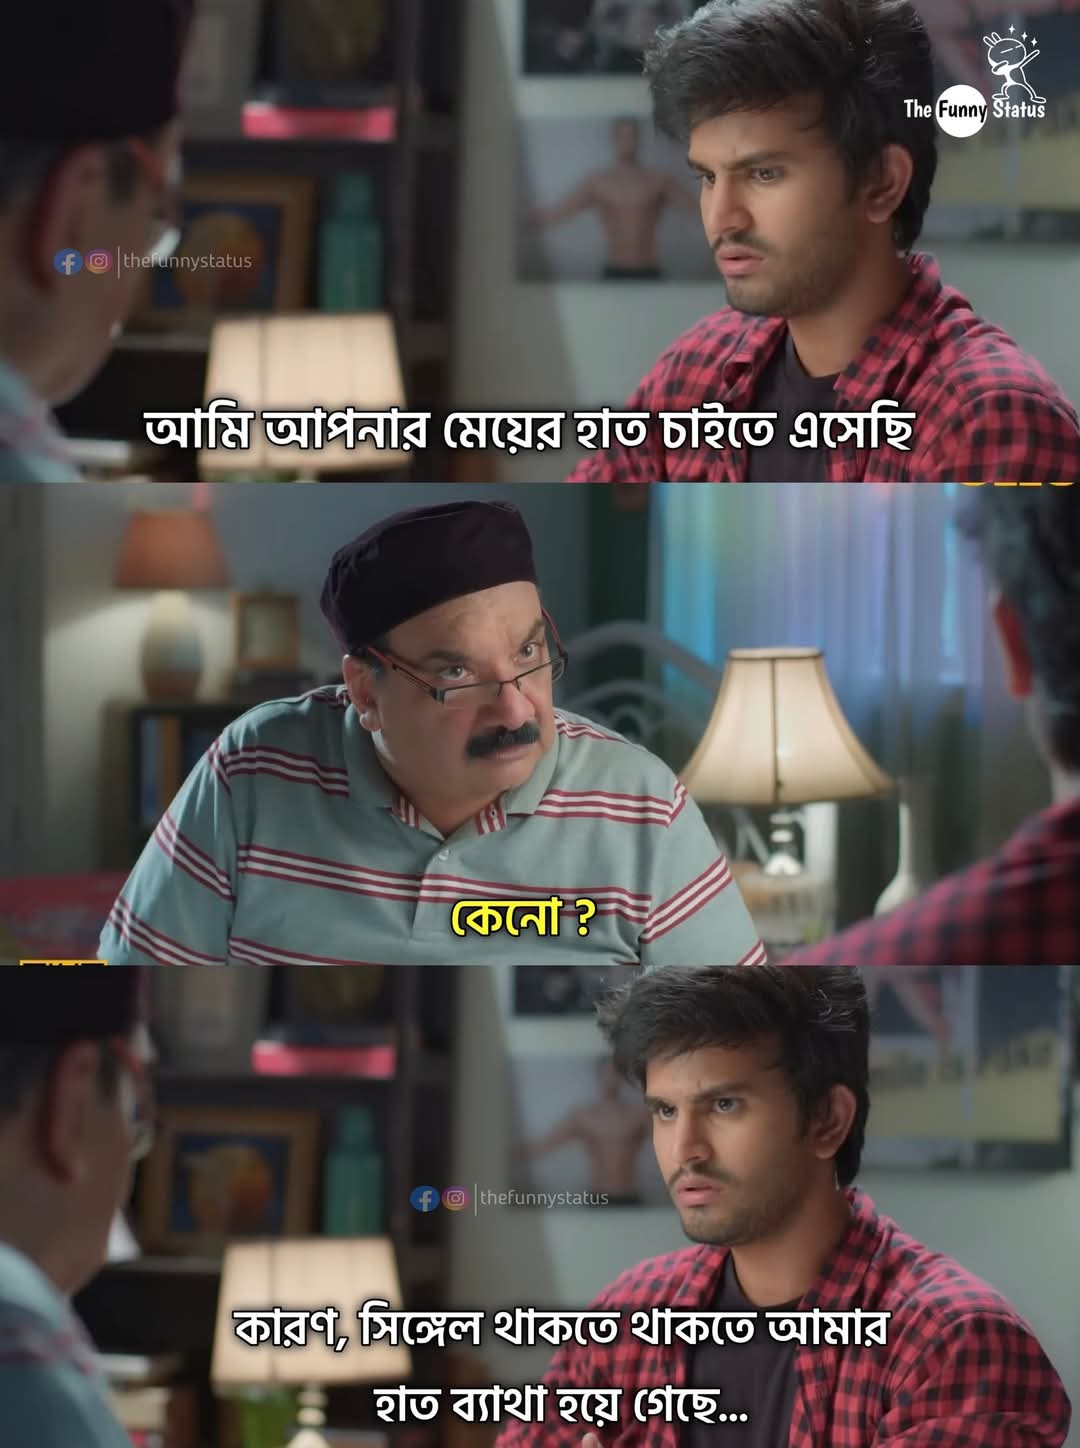
Text: আমি আপনার মেয়ের হাত চাইতে এসেছি
কেনো?
কারণ, সিঙ্গেল থাকতে থাকতে আমার হাত ব্যাথা হয়ে গেছে...
Label: Non Hate